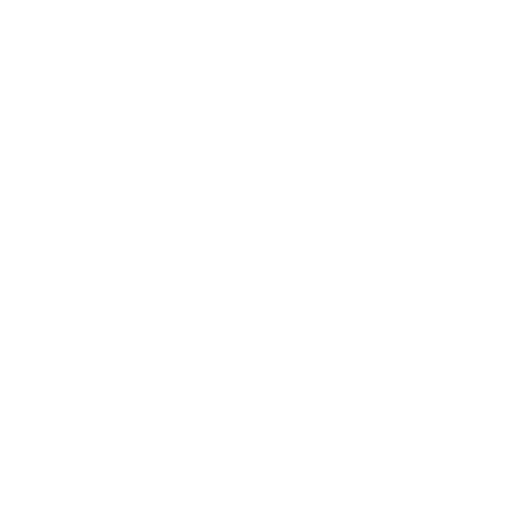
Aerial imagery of bar in Alaska named Tongass Reef containing only unknown